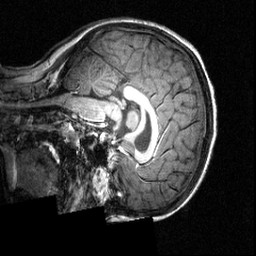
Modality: T1w
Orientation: sagittal
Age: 12
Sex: female
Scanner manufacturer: siemens
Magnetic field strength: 3.951 T
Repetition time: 1.5 s
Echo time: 0.00335 s